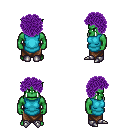
a pixel art fantasy rpg character, male body template, orc, green skin, teal tunic, robe skirt, purple curly afro hairstyle, metal boots, four views (front, back, left, right), 2x2 character sprite sheet, small pixel art, hard edges, no anti-aliasing